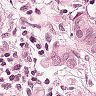
Metastatic tissue present: yes